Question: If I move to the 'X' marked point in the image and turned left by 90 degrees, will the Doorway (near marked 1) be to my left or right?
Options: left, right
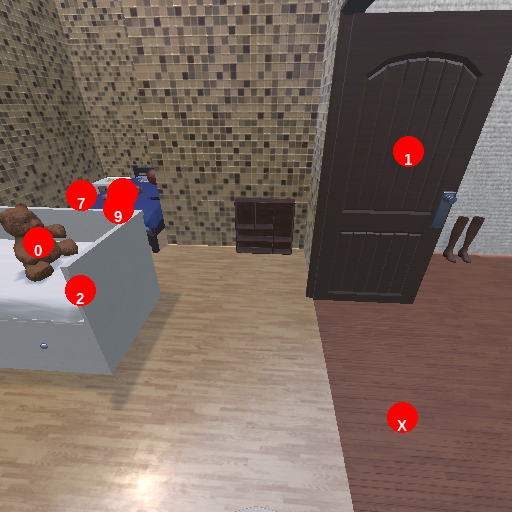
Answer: left